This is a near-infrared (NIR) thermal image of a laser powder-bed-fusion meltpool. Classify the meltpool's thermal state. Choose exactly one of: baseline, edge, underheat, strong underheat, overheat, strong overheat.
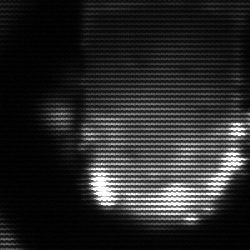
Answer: baseline